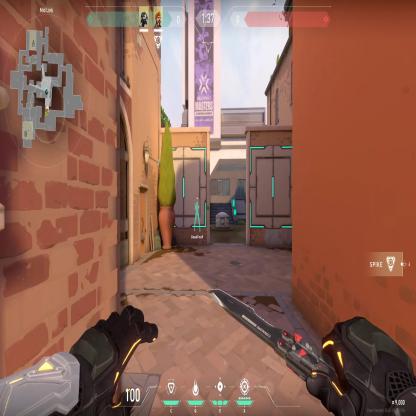
Label: teammate